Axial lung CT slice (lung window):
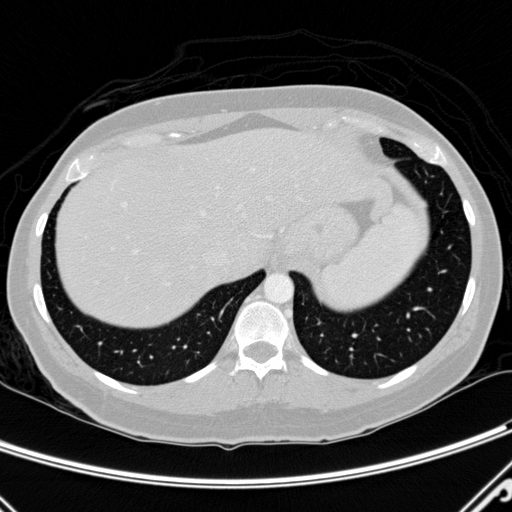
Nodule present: no